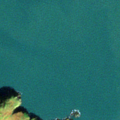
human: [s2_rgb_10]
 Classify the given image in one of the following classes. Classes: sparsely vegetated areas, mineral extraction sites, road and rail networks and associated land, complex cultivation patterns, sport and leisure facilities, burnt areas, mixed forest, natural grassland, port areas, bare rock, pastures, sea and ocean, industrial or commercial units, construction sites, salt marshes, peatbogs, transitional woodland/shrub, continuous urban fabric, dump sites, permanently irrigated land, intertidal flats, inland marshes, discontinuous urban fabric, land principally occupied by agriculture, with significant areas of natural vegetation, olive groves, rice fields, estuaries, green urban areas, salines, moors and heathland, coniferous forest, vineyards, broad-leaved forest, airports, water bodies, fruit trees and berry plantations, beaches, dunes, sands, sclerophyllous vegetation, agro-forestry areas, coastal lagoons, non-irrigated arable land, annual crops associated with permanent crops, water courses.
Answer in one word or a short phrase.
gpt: land principally occupied by agriculture, with significant areas of natural vegetation, sea and ocean